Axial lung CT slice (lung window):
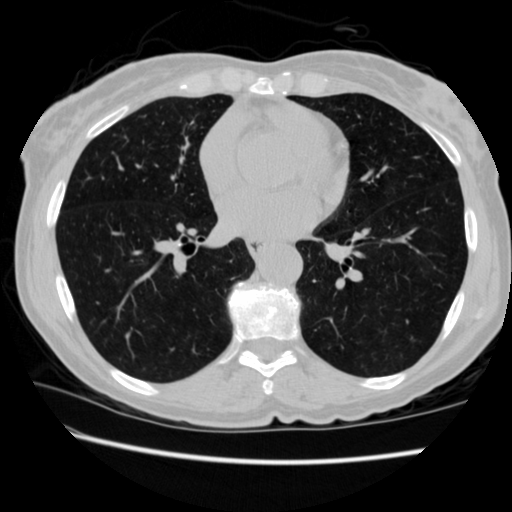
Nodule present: no